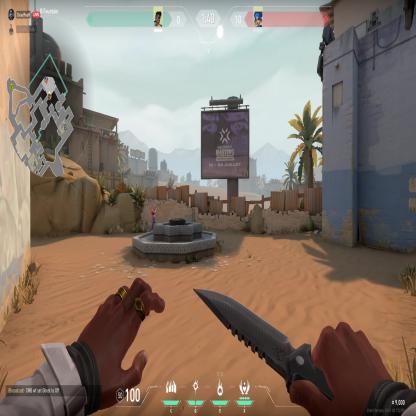
Label: enemy